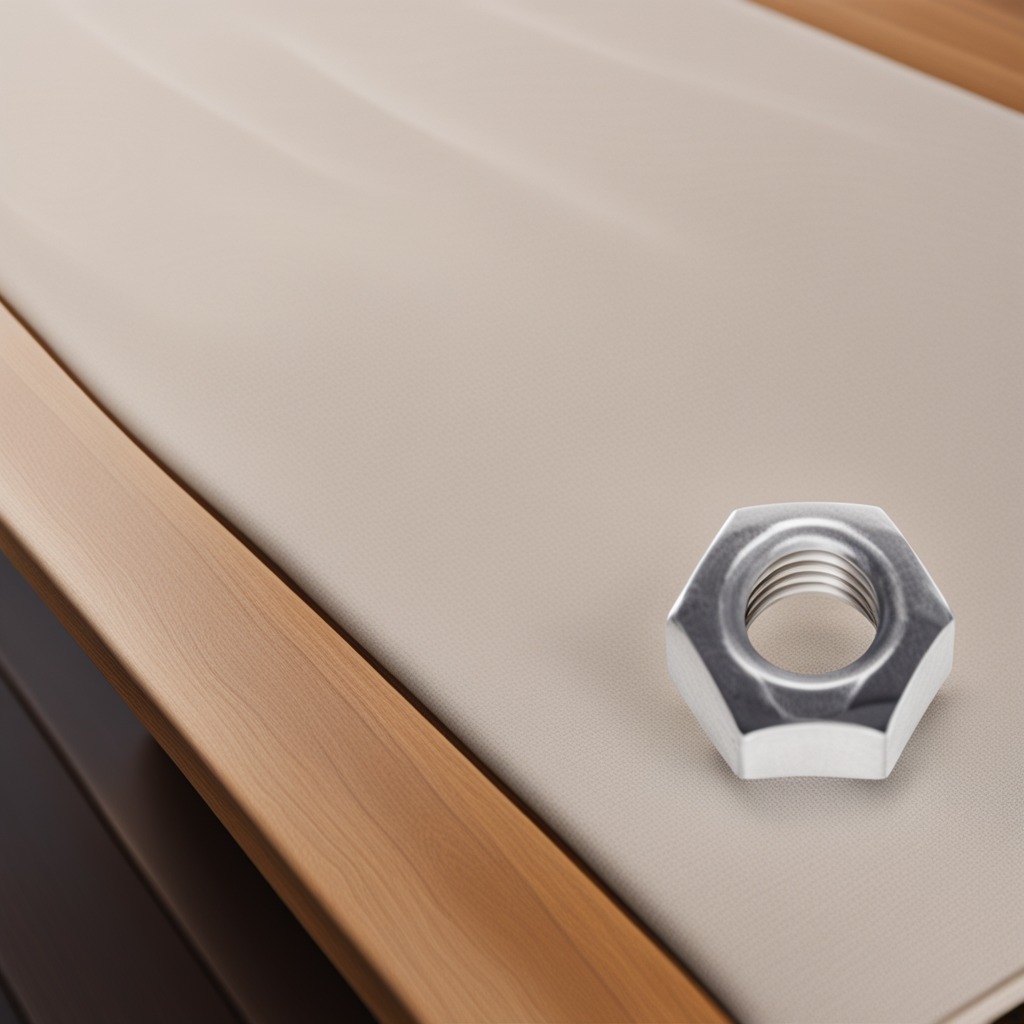
A metal nut is lying on the wooden table.